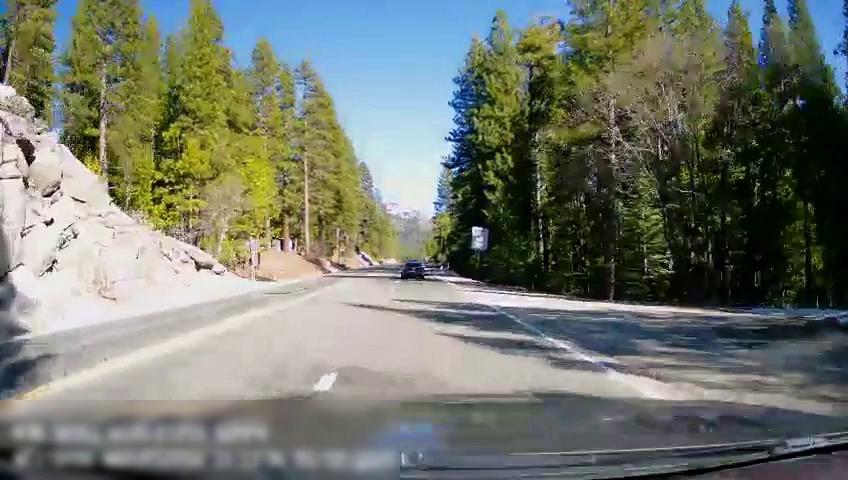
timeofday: Day
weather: Sunny
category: Drivable Space
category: Vehicles | Car
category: Lanes | Opposite Lane
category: Lanes | Current Lane
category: Lanes | Current Lane
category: Lanes | Opposite Lane
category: Lanes | Current Lane
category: Traffic | Signs